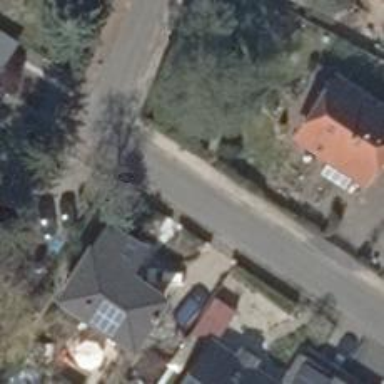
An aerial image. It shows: Footway.